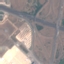
Label: Highway